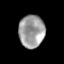
Tissue: lung
Cell type: T cells
Senescence score: 0.1959
Nuclear area (px): 825
Mean DAPI intensity: 156.576